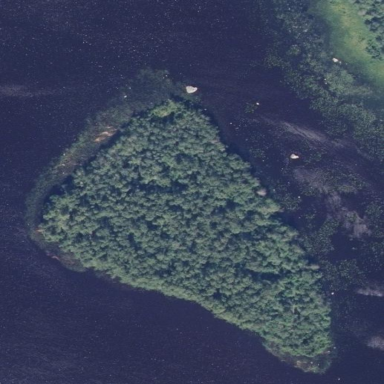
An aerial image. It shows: Islet surrounded by woodland.